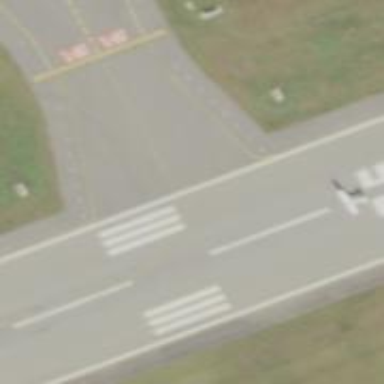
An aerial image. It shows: Image of taxiway at airport.